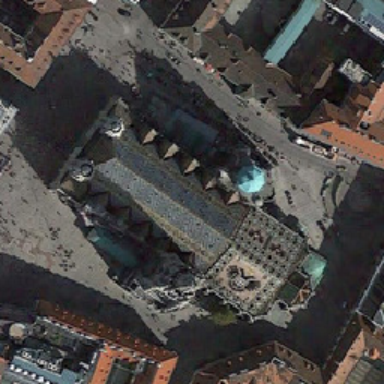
The church at the center of this area is decorated with wonderful patterns .